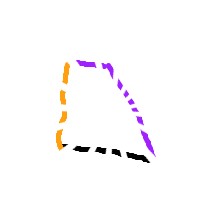
Shape: trapezoid